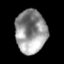
Tissue: lung
Cell type: Epithelial cells
Senescence score: 0.2313
Nuclear area (px): 1316
Mean DAPI intensity: 149.429